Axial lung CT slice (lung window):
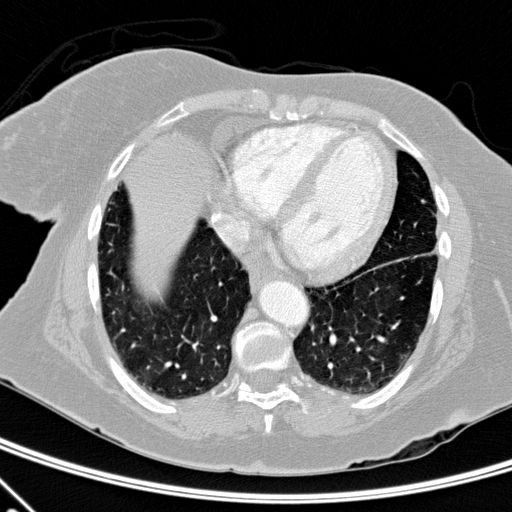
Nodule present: no